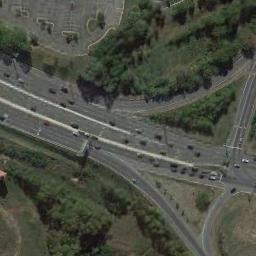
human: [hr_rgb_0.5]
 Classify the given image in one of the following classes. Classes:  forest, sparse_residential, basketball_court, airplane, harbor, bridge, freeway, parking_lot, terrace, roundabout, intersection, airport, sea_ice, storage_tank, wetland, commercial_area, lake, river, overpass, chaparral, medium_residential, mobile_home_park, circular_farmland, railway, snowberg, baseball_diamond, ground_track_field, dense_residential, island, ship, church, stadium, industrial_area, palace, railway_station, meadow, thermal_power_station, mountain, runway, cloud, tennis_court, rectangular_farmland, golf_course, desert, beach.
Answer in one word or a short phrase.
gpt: overpass